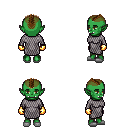
a pixel art fantasy rpg character, female body template, orc, green skin, chain mail, teal pants, brown short mohawk hairstyle, gold gloves, white slippers, four views (front, back, left, right), 2x2 character sprite sheet, small pixel art, hard edges, no anti-aliasing